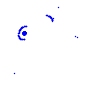
Particle: electron